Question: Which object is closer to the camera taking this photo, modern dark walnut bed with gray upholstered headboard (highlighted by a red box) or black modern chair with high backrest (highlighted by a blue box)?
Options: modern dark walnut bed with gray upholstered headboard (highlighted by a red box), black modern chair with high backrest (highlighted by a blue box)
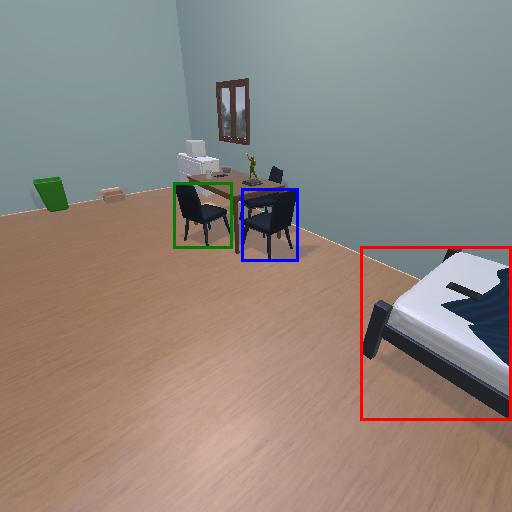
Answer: modern dark walnut bed with gray upholstered headboard (highlighted by a red box)